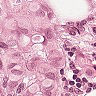
Metastatic tissue present: yes